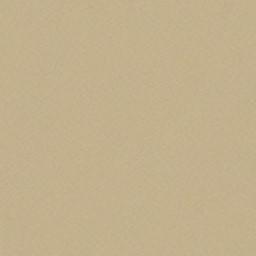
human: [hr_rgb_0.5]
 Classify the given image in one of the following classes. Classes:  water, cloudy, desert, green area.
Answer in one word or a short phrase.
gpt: desert